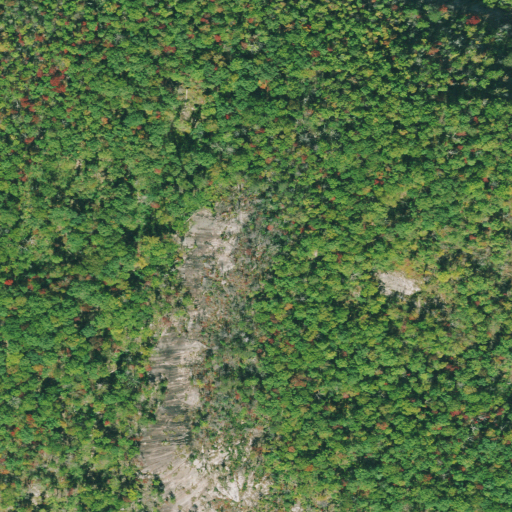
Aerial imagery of mountain in South Carolina named Little Table Rock Mountain containing deciduous forest, mixed forest, and grassland